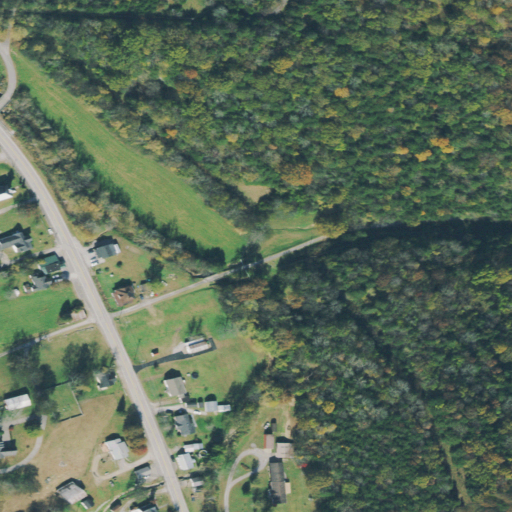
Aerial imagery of valley in Tennessee named Allgier Hollow containing mixed forest, pasture, evergreen forest, low intensity development, open development, deciduous forest, and medium intensity development